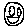
Label: smiley face